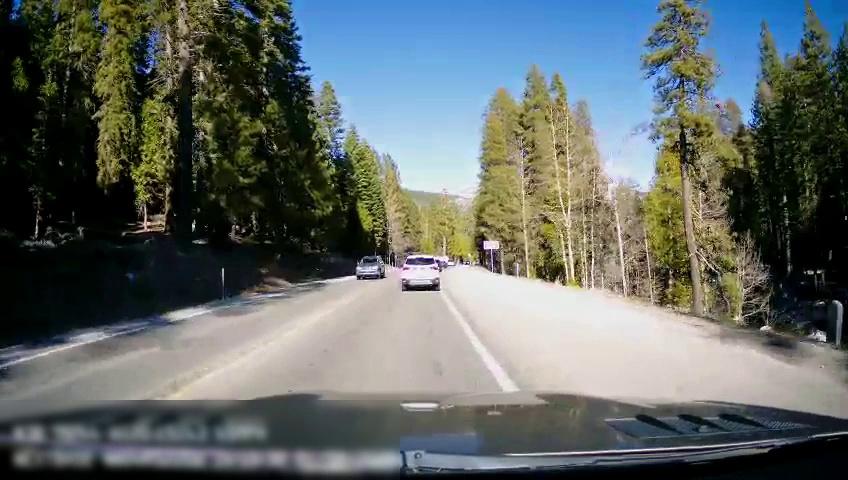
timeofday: Day
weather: Sunny
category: Drivable Space
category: Vehicles | SUV
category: Vehicles | SUV
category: Vehicles | SUV
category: Lanes | Opposite Lane
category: Lanes | Current Lane
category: Lanes | Current Lane
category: Traffic | Signs